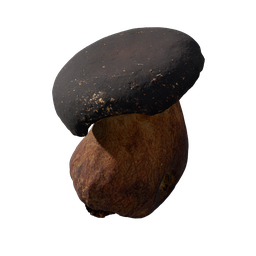
Label: nature